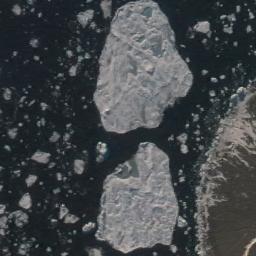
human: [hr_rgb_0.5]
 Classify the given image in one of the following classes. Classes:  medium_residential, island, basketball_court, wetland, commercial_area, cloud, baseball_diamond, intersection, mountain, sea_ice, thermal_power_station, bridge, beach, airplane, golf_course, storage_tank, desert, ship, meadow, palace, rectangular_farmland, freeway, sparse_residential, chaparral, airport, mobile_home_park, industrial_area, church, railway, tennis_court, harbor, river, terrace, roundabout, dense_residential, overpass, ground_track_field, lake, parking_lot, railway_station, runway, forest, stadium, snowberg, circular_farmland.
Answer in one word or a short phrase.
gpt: sea_ice